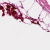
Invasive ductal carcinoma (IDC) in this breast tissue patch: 0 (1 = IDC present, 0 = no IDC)